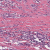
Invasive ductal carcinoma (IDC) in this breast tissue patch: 1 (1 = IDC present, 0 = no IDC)